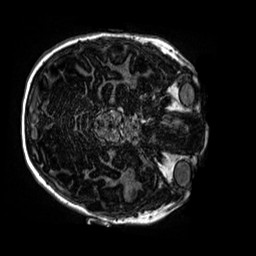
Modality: MP2RAGE
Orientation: axial
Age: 12
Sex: female
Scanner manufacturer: siemens
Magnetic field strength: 3 T
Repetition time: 4 s
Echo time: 0.00299 s